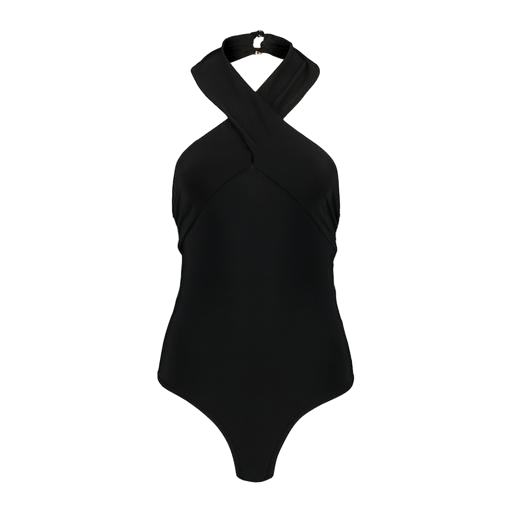
black one piece, black halterneck, black cross-back vest, white background